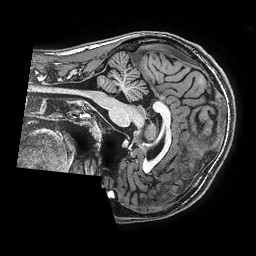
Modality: T1w
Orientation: sagittal
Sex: male
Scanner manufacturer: ge
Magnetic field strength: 3 T
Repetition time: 0.0077 s
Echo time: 0.003436 s